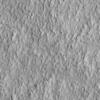
Label: not_dusty